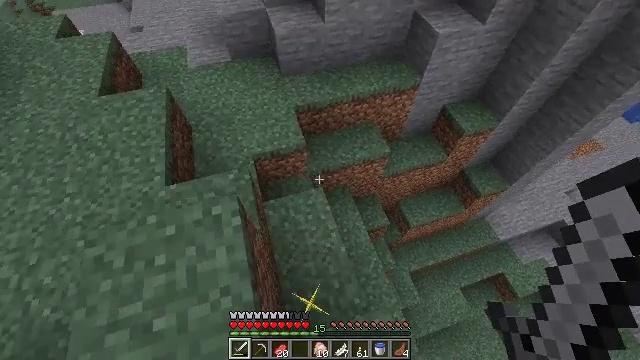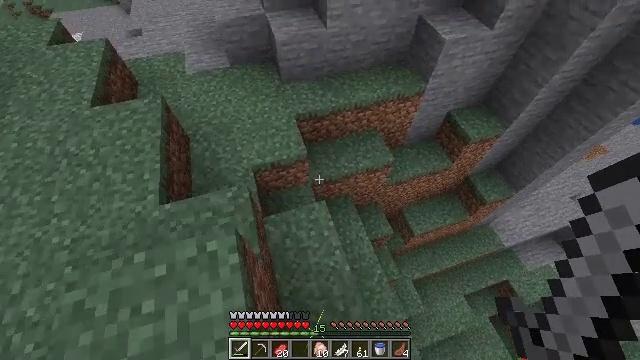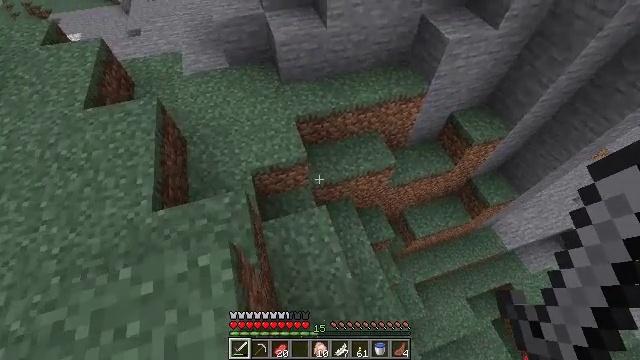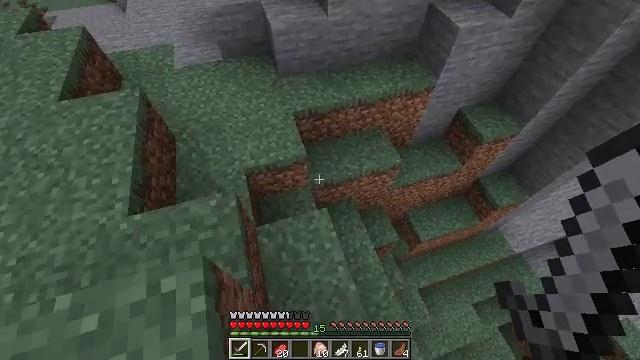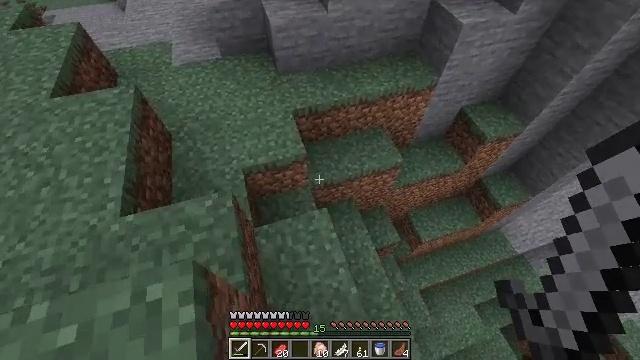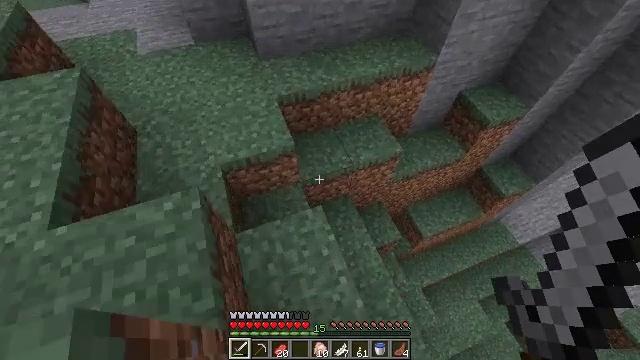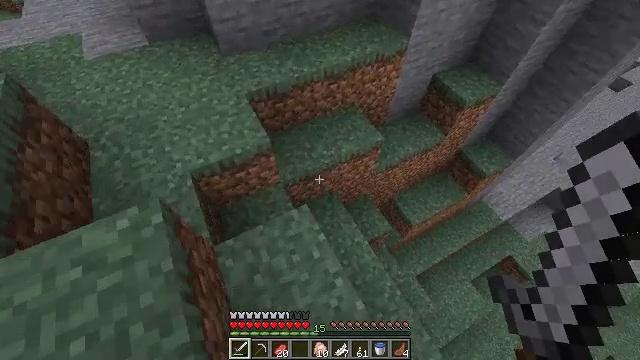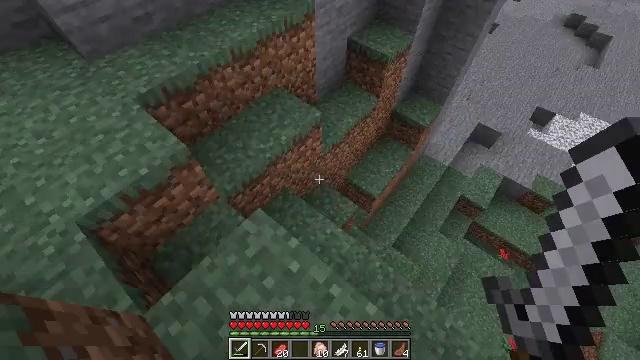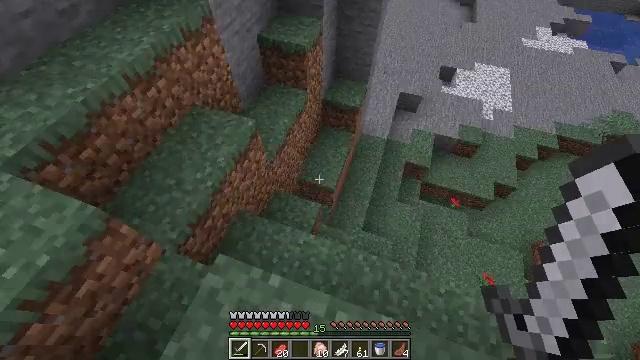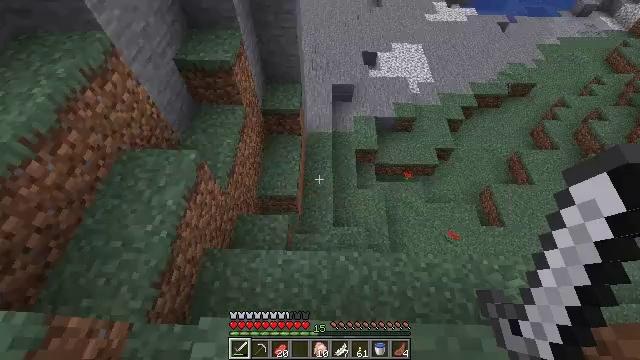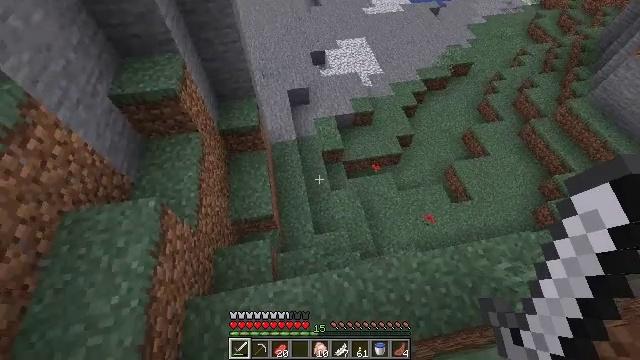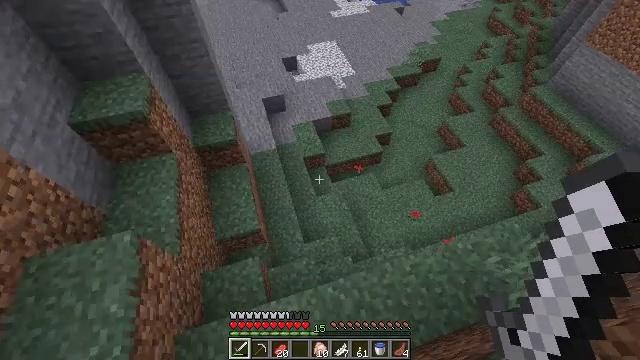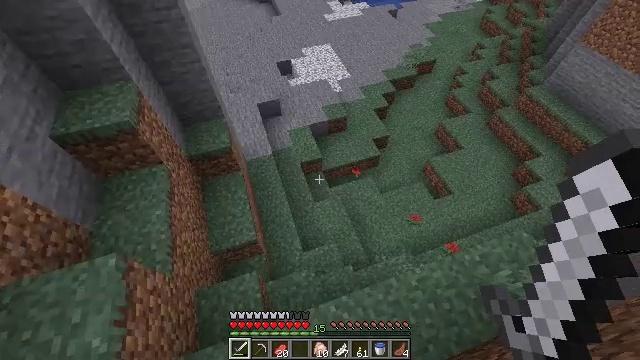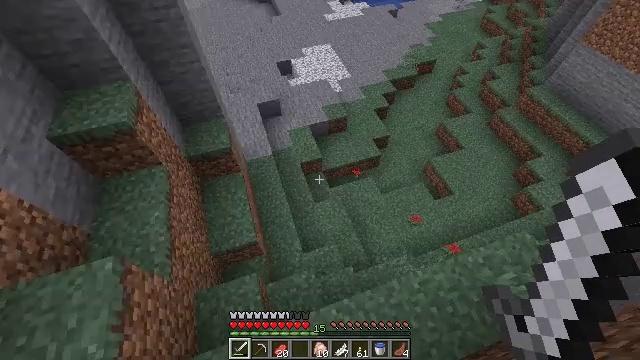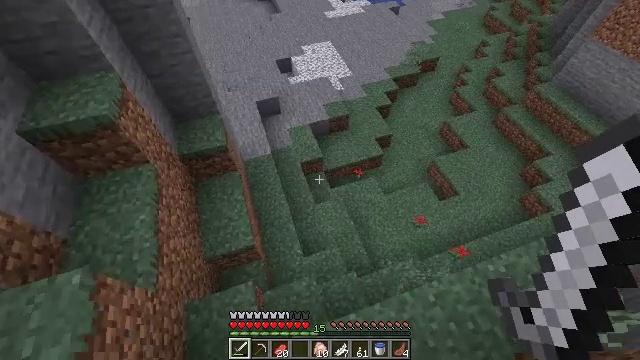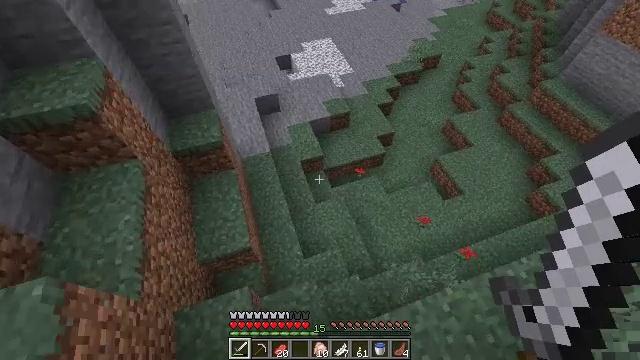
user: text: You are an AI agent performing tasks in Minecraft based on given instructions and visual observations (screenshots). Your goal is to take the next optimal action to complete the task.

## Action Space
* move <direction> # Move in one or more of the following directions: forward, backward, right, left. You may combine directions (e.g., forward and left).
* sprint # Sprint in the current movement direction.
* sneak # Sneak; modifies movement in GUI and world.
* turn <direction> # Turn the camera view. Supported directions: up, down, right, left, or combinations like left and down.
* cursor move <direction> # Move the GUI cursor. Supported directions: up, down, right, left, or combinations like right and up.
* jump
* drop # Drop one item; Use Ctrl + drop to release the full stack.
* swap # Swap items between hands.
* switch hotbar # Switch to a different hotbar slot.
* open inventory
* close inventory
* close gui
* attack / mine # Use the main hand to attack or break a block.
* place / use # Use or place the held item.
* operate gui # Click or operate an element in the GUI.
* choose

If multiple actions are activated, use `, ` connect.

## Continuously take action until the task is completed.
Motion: motion action
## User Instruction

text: Dig up the grass block for dirt.
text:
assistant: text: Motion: move forward
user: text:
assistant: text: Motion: move forward
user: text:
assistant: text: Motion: move forward
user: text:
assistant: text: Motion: move forward
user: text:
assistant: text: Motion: move forward, turn right
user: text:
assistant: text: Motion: move forward, turn right
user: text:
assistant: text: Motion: move forward, turn right
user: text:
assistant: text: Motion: move forward, turn right
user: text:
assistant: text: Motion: move forward, turn right
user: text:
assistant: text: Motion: move forward, turn right
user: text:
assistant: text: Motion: move forward, turn right
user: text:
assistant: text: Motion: move forward, turn right
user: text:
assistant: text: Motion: move forward
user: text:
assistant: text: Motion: move forward
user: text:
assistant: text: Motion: move forward
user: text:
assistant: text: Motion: move forward
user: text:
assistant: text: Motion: move forward and move left
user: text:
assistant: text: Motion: move forward and move left, turn up
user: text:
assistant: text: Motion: move forward and move left, turn up
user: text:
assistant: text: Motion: move forward and move left
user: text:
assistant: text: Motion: move forward and move left, turn up
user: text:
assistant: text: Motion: move forward and move left, turn left and up
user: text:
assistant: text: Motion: move forward and move left, turn left and up
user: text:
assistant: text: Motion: move forward and move left, turn up
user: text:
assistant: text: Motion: move forward, turn right and up
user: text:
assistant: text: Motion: move forward, turn right and up
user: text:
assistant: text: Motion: move forward, turn up
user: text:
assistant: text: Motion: move forward, sprint, turn up
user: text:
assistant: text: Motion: move forward, sprint
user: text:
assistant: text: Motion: move forward, sprint, turn up